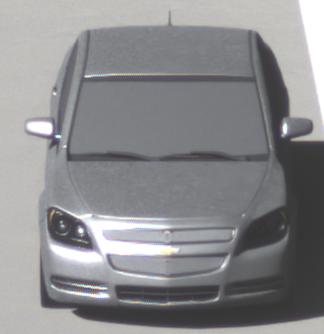
Make: Chevrolet
Model: Malibu 2.4
Detailed model: Malibu
Model produced from: 2012/07
Model produced until: 2014/08
Doors: 4
Color: white
Road condition: dry road
Daytime: midday
Contrast: high contrast